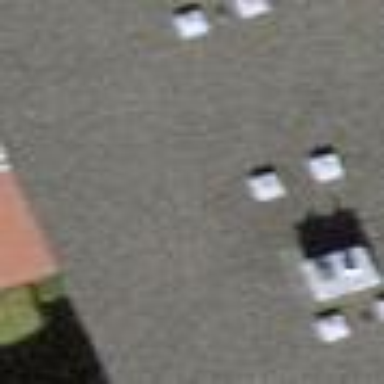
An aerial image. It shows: House with flat roof.